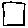
Label: square